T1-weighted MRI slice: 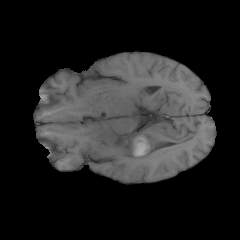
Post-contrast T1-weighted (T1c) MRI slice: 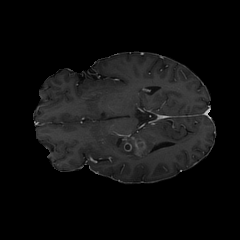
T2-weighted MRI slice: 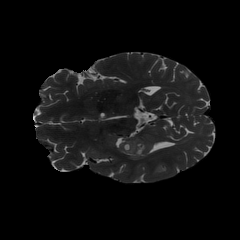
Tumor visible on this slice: yes